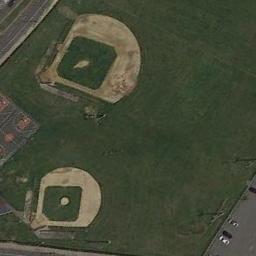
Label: baseball_diamond